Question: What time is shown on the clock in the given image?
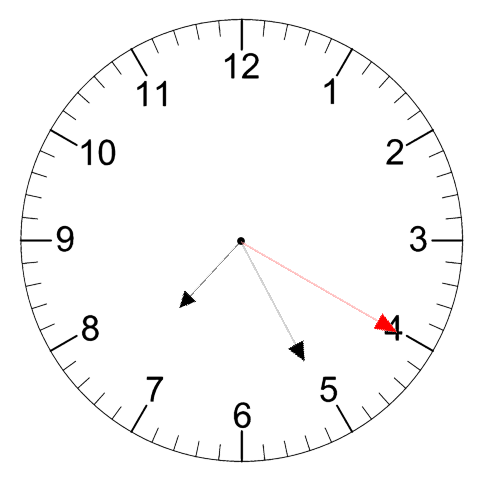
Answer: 07:25:20